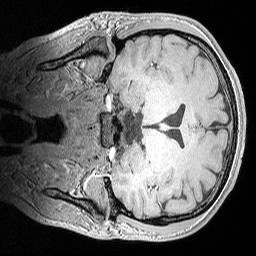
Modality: MP2RAGE
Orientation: coronal
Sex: male
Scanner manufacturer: siemens
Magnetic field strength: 3 T
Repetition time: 5 s
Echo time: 0.00292 s